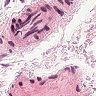
Metastatic tissue present: no